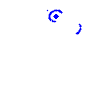
Particle: pion